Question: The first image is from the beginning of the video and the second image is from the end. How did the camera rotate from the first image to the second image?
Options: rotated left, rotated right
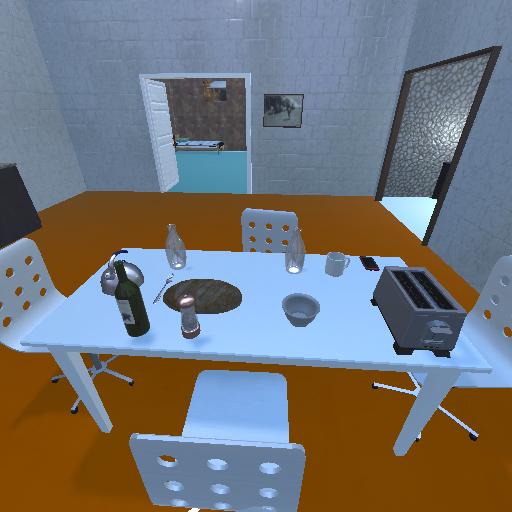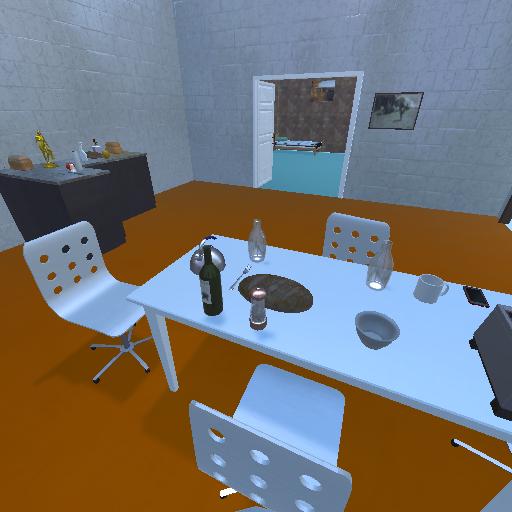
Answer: rotated left